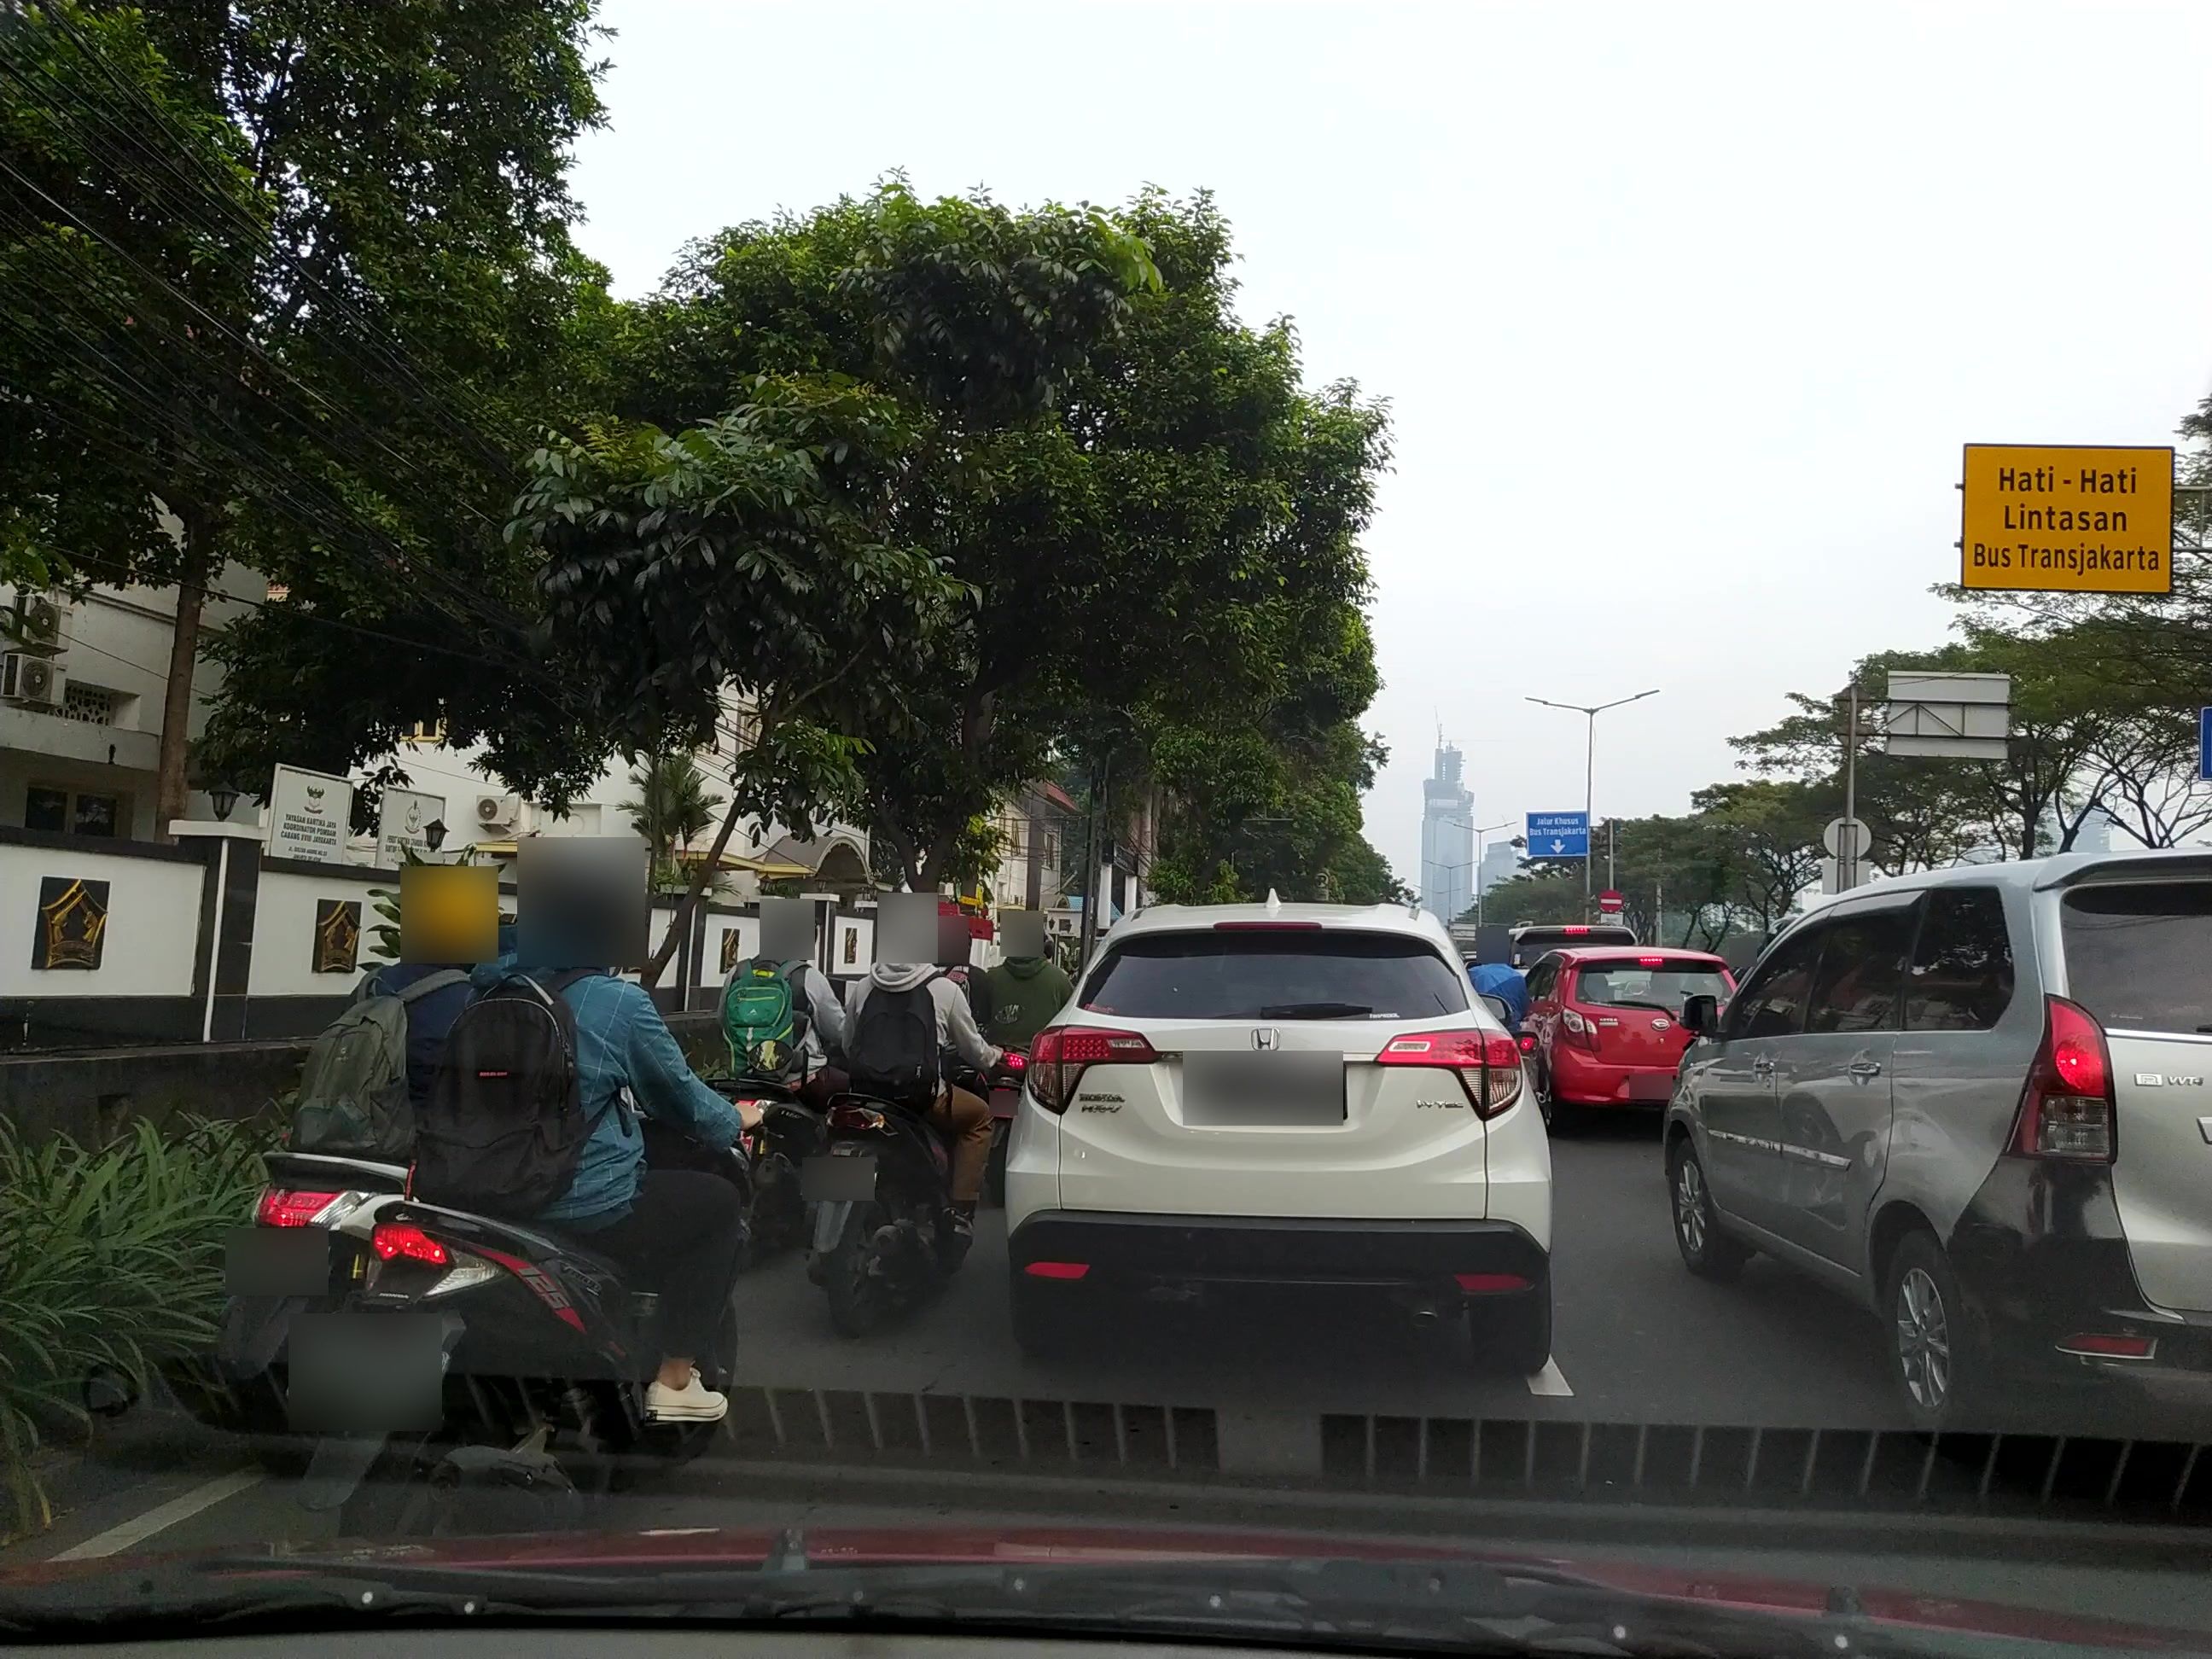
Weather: cloudy
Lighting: day
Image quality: good
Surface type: driving surface
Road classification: primary
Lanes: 2
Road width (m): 20
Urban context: urban centre
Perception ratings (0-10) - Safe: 3.86, Lively: 7.99, Beautiful: 7.9, Boring: 2.82, Depressing: 2.69, Wealthy: 6.55